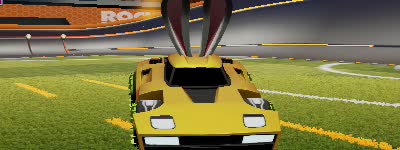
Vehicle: breakout